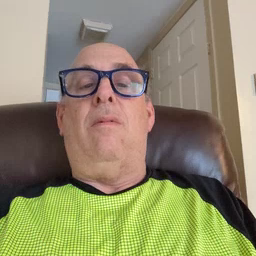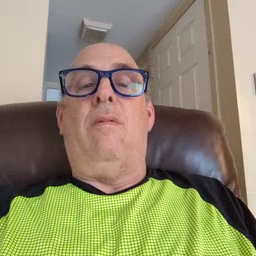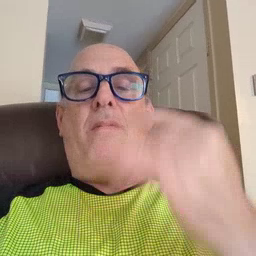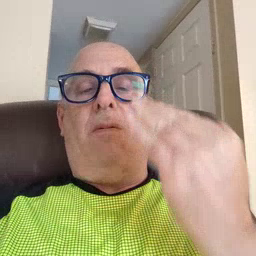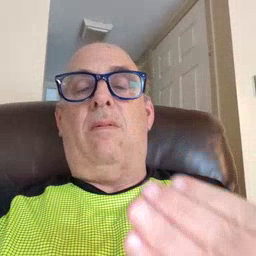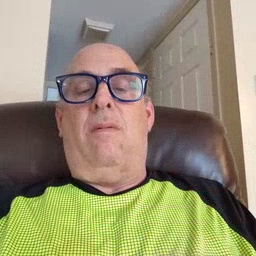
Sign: now